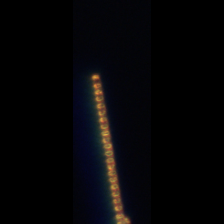
Taxon: Chaetoceros
Group: Diatoms